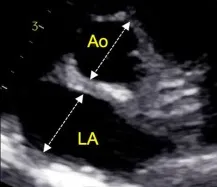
Two-dimensional (2D) right parasternal short-axis view . (A) As compared with day 0 (see Figure 2A), this 2D right parasternal short-axis view taken at end-diastole at the level of the aortic valve shows a markedly decreased left atrial size (left atrium:aorta ratio (LA:Ao) = 1.26 vs. 2.09) associated with disappearance of spontaneous echo contrast, pleural effusion, and pulmonary consolidation.
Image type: radiology (ultrasound)